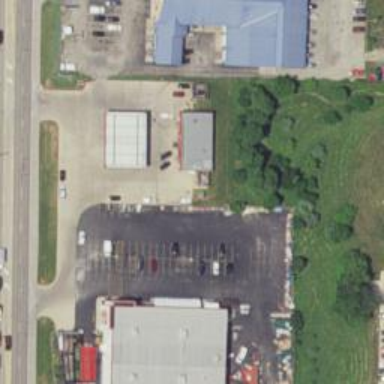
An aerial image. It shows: Convenience shop.